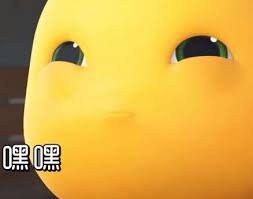
Label: nailong